Field crop: maize
Growth stage: 2
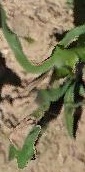
Species: maize